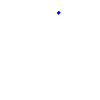
Particle: proton